Question: What festival is on September 5th?
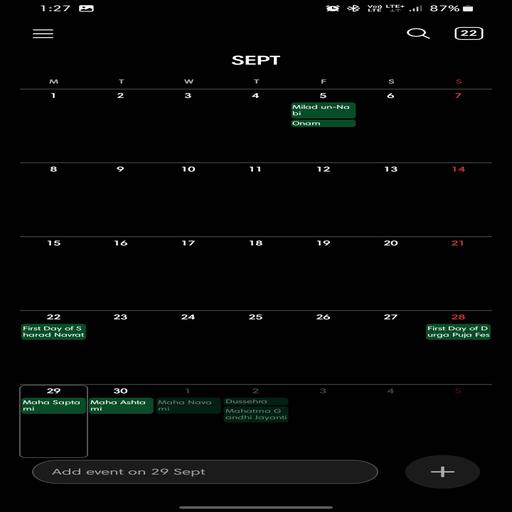
Answer: Milad-un-Nabi, Onam